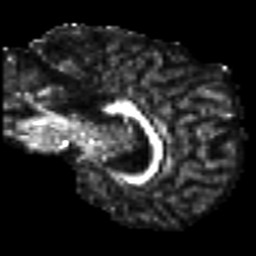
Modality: FA
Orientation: sagittal
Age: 36
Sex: female
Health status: healthy
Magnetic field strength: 3 T
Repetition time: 8.4 s
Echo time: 0.0926 s